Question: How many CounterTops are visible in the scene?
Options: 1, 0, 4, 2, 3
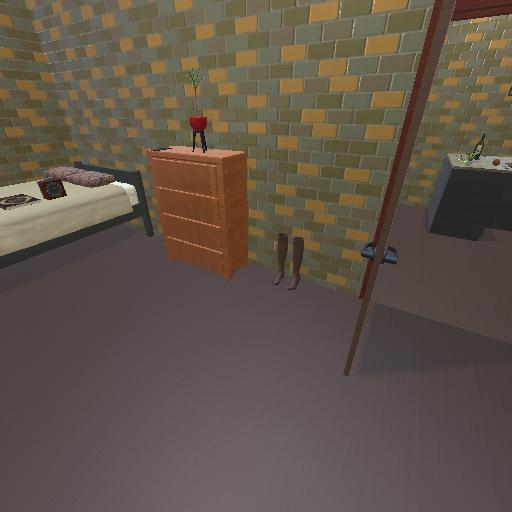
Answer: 1